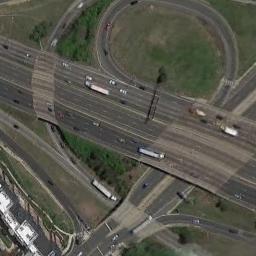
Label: overpass